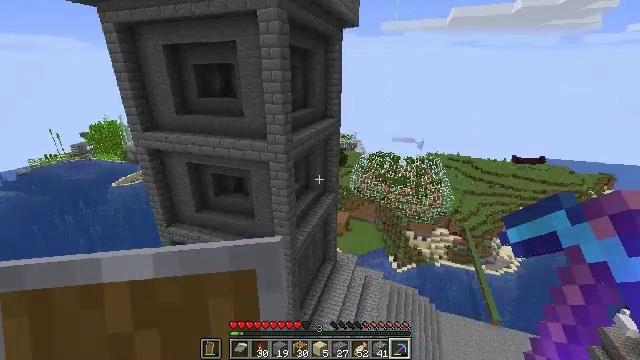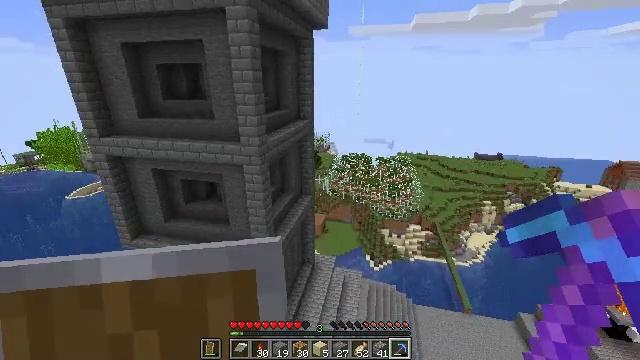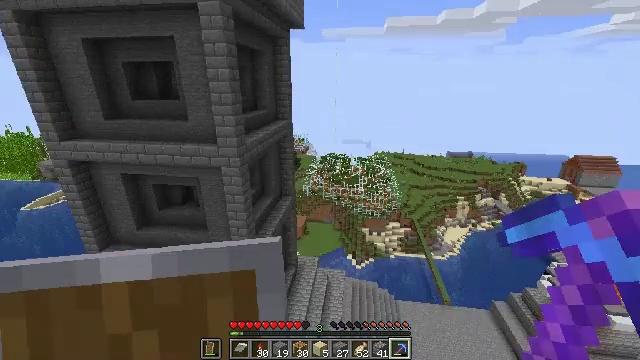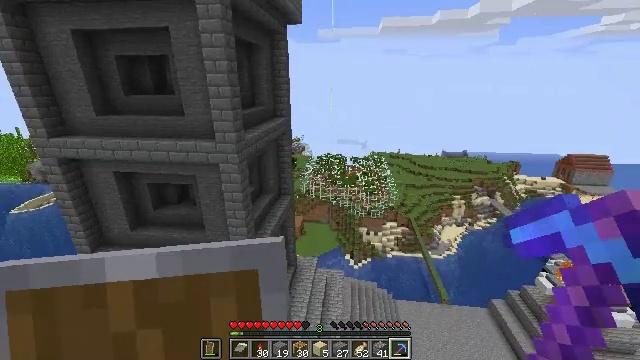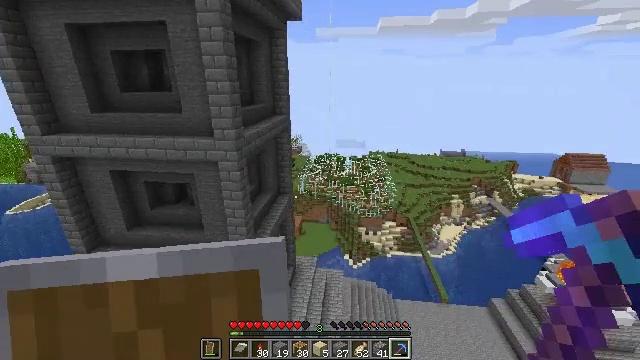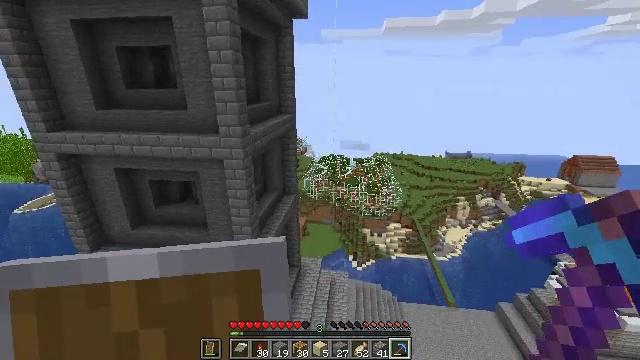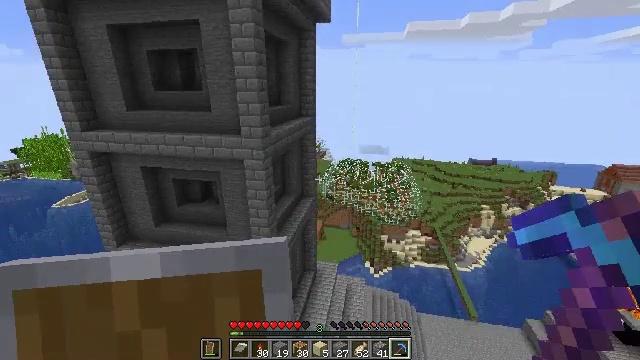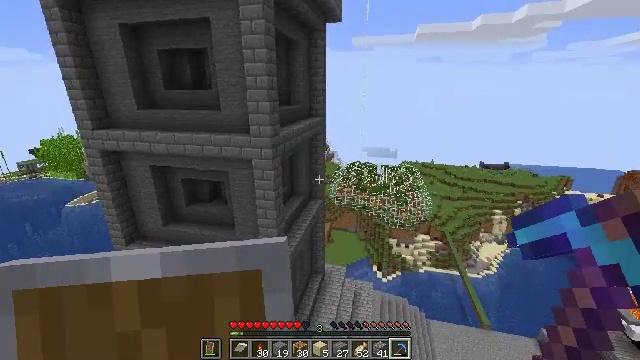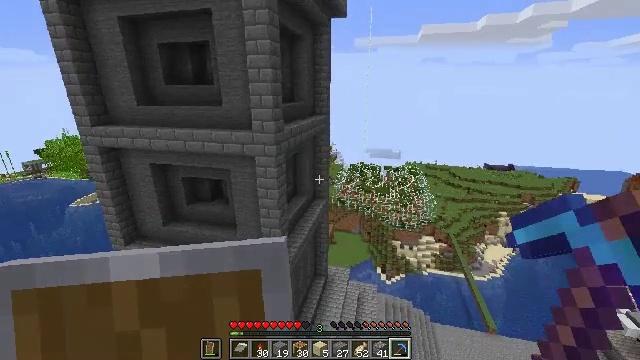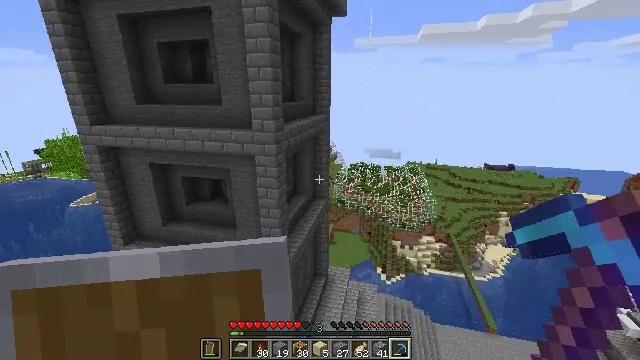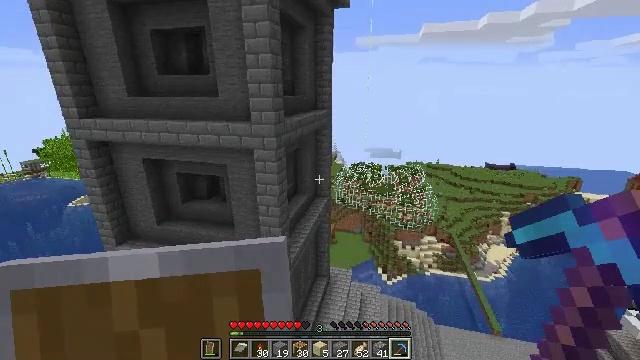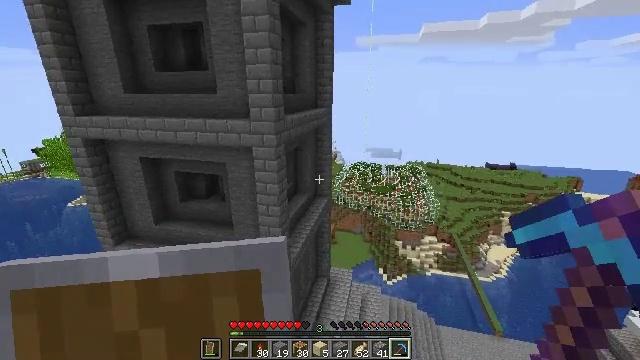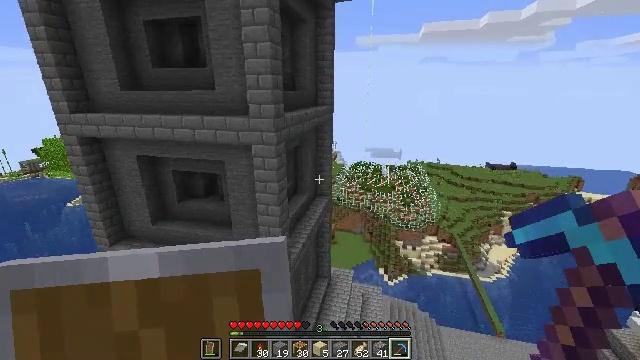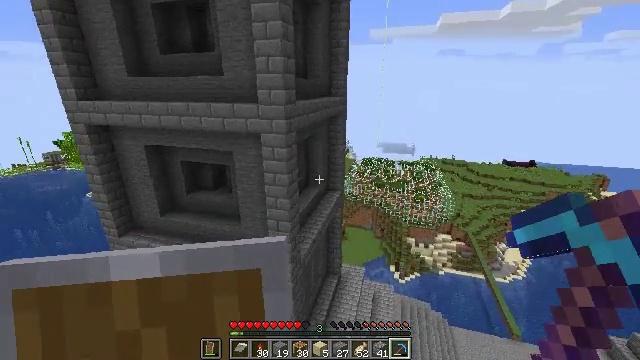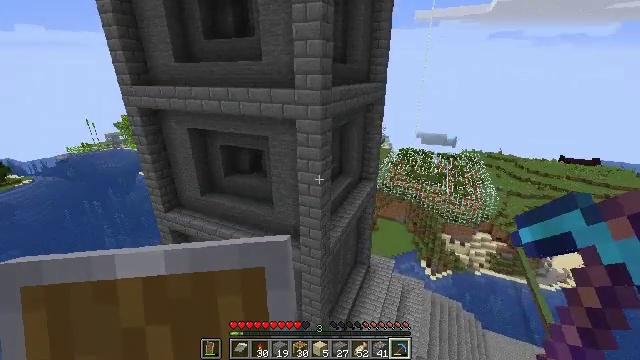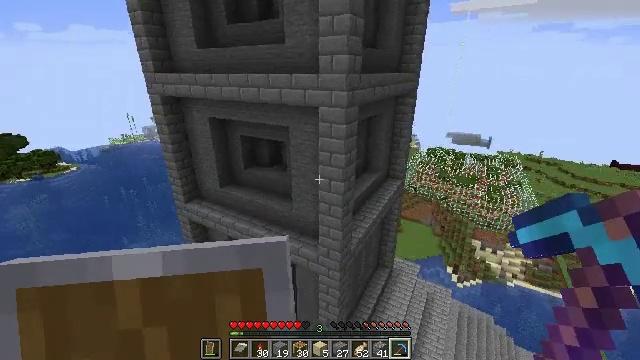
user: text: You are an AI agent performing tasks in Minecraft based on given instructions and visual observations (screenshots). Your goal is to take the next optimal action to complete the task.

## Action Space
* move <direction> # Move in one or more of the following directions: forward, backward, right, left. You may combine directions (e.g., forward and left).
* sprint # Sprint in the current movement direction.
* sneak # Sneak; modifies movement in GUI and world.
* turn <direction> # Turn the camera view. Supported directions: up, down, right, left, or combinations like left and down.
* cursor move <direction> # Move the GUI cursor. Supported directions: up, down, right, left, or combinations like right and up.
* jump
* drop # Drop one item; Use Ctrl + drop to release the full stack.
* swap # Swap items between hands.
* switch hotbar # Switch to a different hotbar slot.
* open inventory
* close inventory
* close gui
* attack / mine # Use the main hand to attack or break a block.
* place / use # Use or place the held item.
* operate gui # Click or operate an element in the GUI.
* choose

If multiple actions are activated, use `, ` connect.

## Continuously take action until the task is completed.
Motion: motion action
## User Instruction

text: Break the scaffolding for reuse.
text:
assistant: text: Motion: turn right
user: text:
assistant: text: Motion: turn right
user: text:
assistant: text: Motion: turn right
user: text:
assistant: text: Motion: no_op
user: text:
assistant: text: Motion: no_op
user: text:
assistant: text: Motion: turn left
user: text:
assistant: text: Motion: turn left
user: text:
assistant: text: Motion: no_op
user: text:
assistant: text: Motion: no_op
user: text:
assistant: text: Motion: no_op
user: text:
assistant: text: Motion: no_op
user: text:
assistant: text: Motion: no_op
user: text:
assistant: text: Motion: turn left and down
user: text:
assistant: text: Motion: turn left and down
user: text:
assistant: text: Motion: turn left
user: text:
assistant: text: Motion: turn left
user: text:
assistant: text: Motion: no_op
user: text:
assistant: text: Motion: no_op
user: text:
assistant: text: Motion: turn left and up
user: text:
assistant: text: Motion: turn up
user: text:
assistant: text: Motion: no_op
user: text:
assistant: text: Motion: turn left and down
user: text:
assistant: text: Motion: turn left
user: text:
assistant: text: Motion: no_op
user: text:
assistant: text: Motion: no_op
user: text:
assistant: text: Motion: turn left
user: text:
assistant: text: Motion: turn left
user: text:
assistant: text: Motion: turn left
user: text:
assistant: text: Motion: turn left
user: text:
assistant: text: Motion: no_op